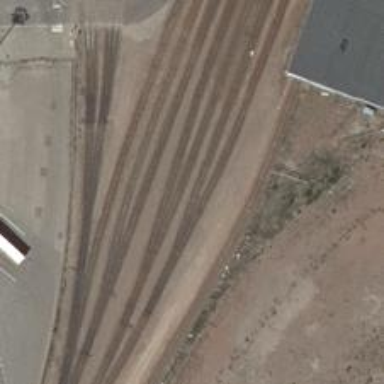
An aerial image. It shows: Railway spur service.